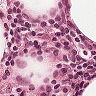
Metastatic tissue present: no